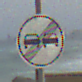
Verkehrszeichen: EndeUeberholverbot
Umgebung: Outdoor, Suburban
Tageszeit: MorningAfternoon
Wetter: PartlyCloudy
Licht: Natural
Jahreszeit: NotSpecified
Kontrast: HighContrast